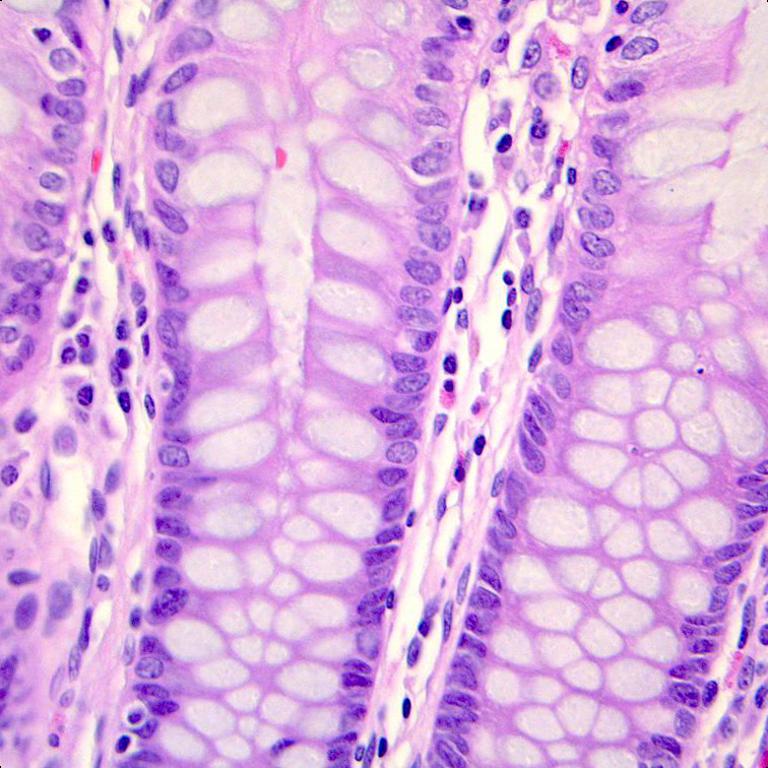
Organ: colon
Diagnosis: benign